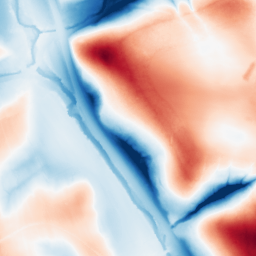
Category: trend_removal
Decomposition family: local_polynomial
Decomposition parameters: window_size: 101
degree: 1
Upsampling method: quadratic
Upsampling parameters: scale: 2
Upsampling scale: 2